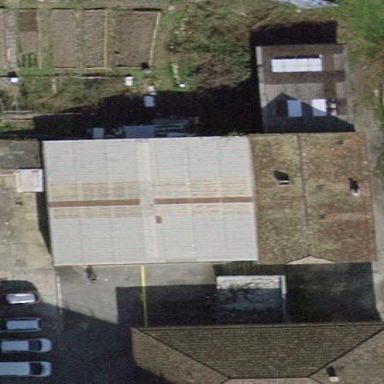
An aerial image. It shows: Warehouse.